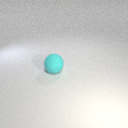
large cyan rubber sphere